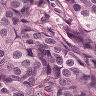
Metastatic tissue present: yes